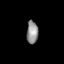
Tissue: skin
Cell type: Epithelial cells
Senescence score: 0.2122
Nuclear area (px): 258
Mean DAPI intensity: 143.651